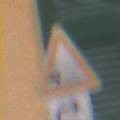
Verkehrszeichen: SplittSchotter
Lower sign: RichtungsangabeDurchPfeile5
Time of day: Midday
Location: Outdoor (Urban)
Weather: Overcast
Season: NotSpecified
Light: Natural